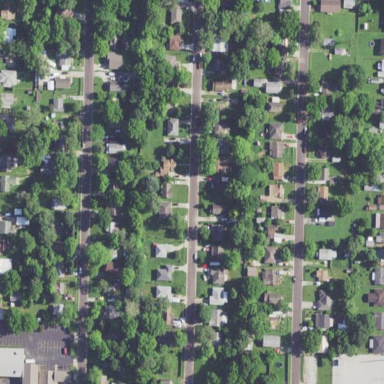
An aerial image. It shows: Single-family residential area.